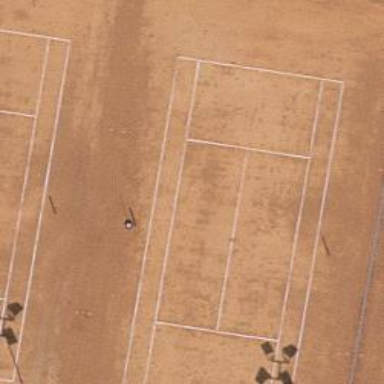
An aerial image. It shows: Tennis court on pitch.